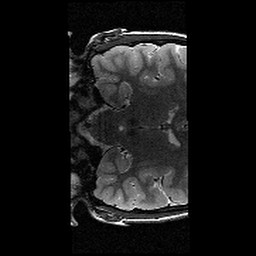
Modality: T2w
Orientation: coronal
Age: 13
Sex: female
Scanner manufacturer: siemens
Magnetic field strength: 3 T
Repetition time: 9.23 s
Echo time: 0.067 s